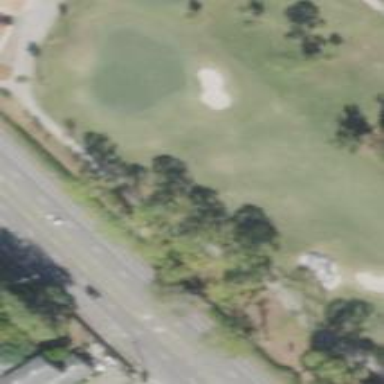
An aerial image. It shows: Service road designated as golf cart path.